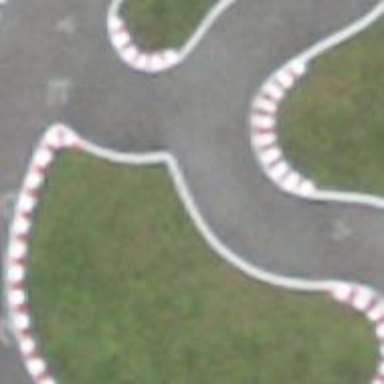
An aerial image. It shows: Asphalt raceway for karting.